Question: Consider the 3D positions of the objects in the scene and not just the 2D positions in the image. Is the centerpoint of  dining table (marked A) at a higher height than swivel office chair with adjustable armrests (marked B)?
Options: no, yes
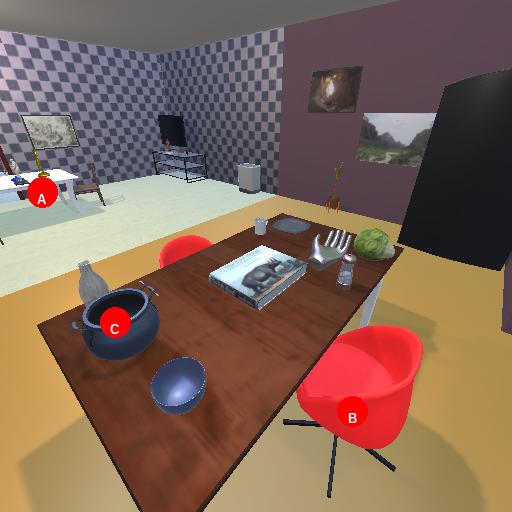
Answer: no